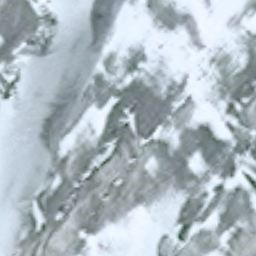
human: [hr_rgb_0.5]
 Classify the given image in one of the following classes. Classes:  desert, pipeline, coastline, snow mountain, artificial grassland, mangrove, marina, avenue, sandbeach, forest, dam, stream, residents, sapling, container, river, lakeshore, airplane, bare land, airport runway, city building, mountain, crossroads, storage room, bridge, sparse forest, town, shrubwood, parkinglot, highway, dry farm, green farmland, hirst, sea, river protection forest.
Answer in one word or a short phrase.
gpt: snow mountain